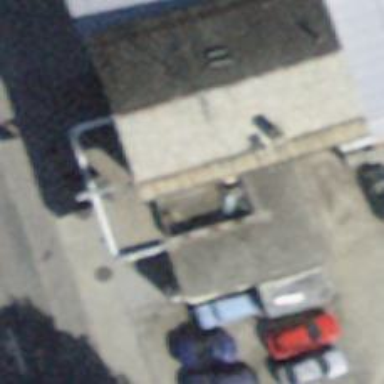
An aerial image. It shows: Fuel station.